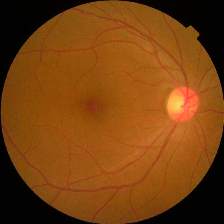
Diabetic retinopathy grade: No DR